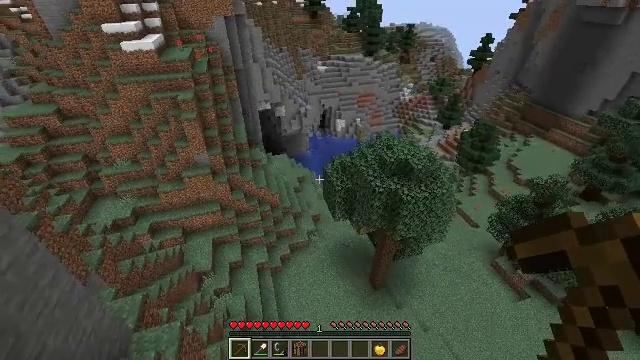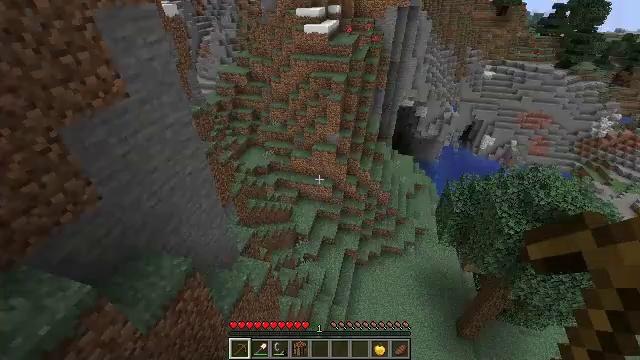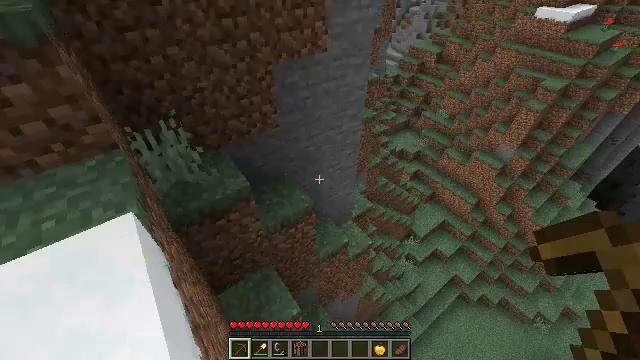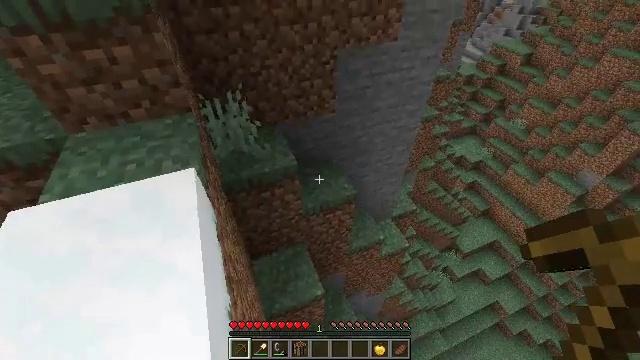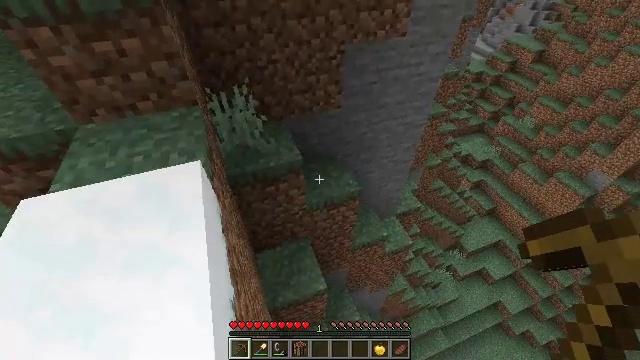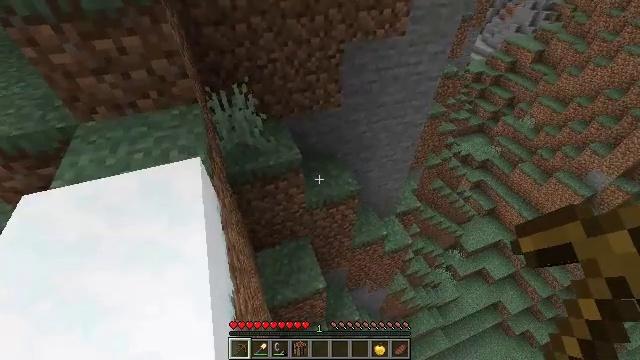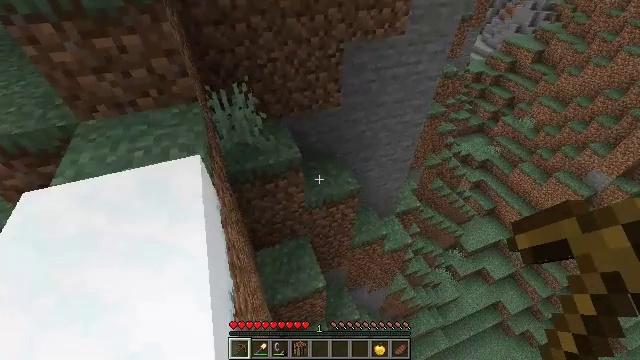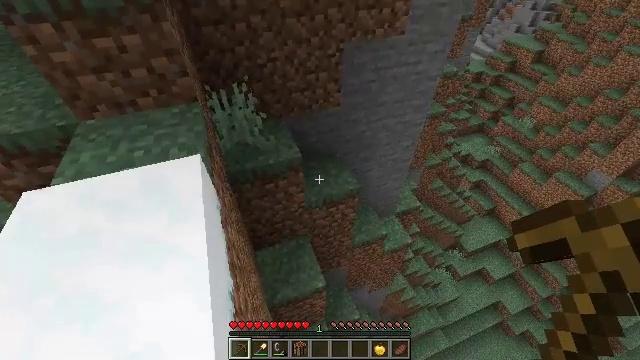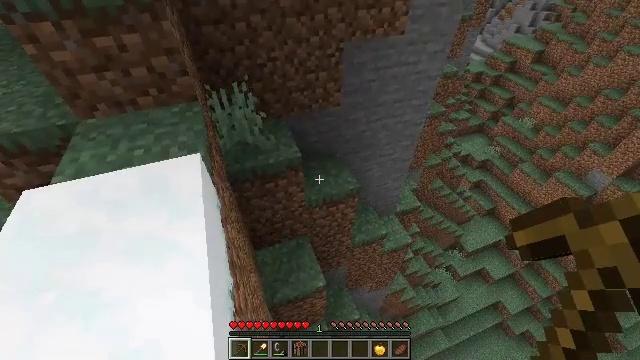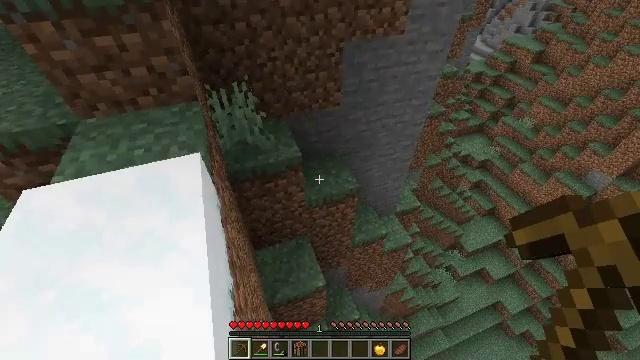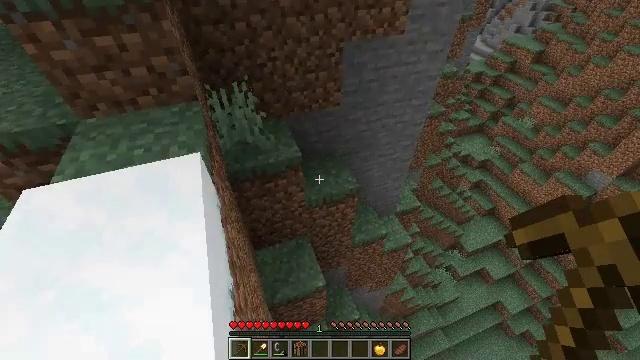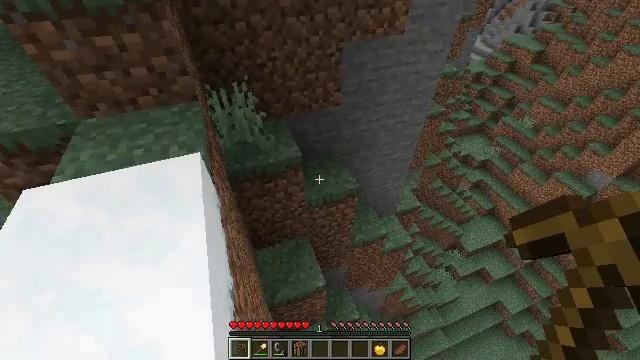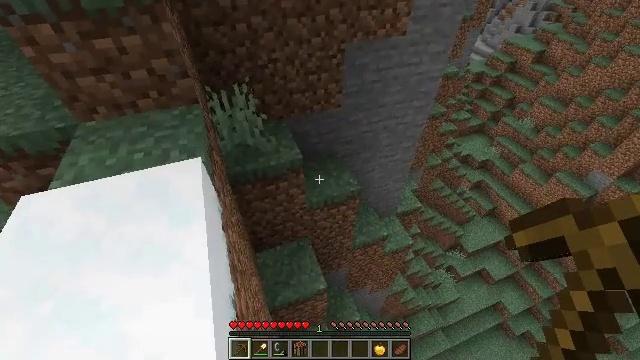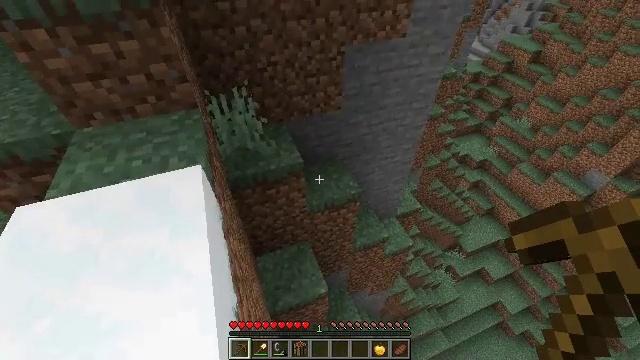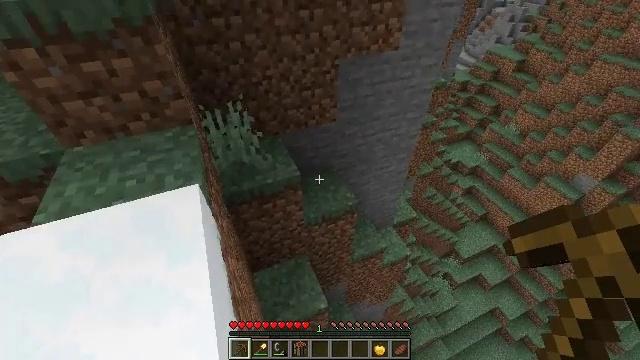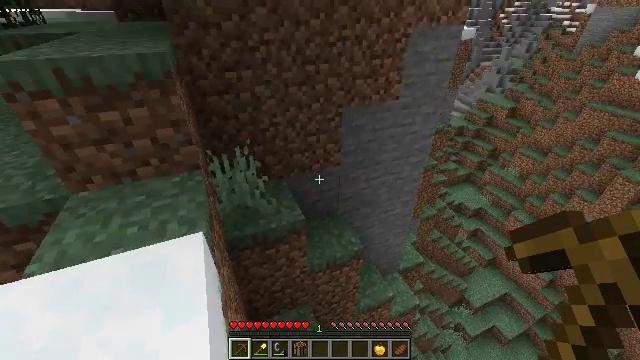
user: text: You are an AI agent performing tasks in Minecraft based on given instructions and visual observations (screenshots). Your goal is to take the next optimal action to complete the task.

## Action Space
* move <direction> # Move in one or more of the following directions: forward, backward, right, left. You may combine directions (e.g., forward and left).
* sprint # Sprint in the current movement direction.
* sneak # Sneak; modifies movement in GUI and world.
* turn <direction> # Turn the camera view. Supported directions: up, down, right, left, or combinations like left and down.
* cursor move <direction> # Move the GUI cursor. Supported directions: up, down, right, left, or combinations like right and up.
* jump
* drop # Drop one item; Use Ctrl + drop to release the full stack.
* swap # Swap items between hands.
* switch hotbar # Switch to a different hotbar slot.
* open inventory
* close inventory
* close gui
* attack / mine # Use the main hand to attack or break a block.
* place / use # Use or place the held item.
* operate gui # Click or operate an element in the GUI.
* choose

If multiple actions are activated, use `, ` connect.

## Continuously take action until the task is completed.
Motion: motion action
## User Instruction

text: Collect stone from the mine.
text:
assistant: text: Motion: move right, sneak, turn left and down
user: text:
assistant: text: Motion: move right, sneak, turn left and down
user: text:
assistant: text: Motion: move right, sneak, turn left and down
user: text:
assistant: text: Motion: sneak, turn left
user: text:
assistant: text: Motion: sneak
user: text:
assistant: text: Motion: sneak
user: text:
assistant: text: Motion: sneak
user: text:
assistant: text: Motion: sneak
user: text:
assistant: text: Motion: sneak
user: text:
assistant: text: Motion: sneak
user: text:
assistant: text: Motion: move forward, sneak
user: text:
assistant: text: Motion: move forward and move left, sneak
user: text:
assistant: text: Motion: move forward and move left, sneak
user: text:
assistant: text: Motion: move forward and move left, sneak, turn right and up
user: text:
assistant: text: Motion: move forward and move left, sneak, turn up
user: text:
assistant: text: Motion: move forward and move left, sneak, turn up
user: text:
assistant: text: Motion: move forward and move left, sneak, turn right and up
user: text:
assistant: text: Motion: move forward and move left, sneak, turn up
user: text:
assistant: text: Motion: move forward and move left, sneak
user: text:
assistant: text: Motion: move forward and move left, sneak
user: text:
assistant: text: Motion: move forward and move left, sneak
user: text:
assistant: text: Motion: move forward and move left, sneak
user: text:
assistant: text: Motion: move forward and move left, sneak
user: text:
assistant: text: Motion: move forward and move left, sneak
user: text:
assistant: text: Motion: move forward and move left, sneak
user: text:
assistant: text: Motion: move forward and move left, sneak
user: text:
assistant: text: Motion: move forward, sneak
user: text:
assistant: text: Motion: move forward
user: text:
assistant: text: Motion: move forward
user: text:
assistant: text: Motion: move forward